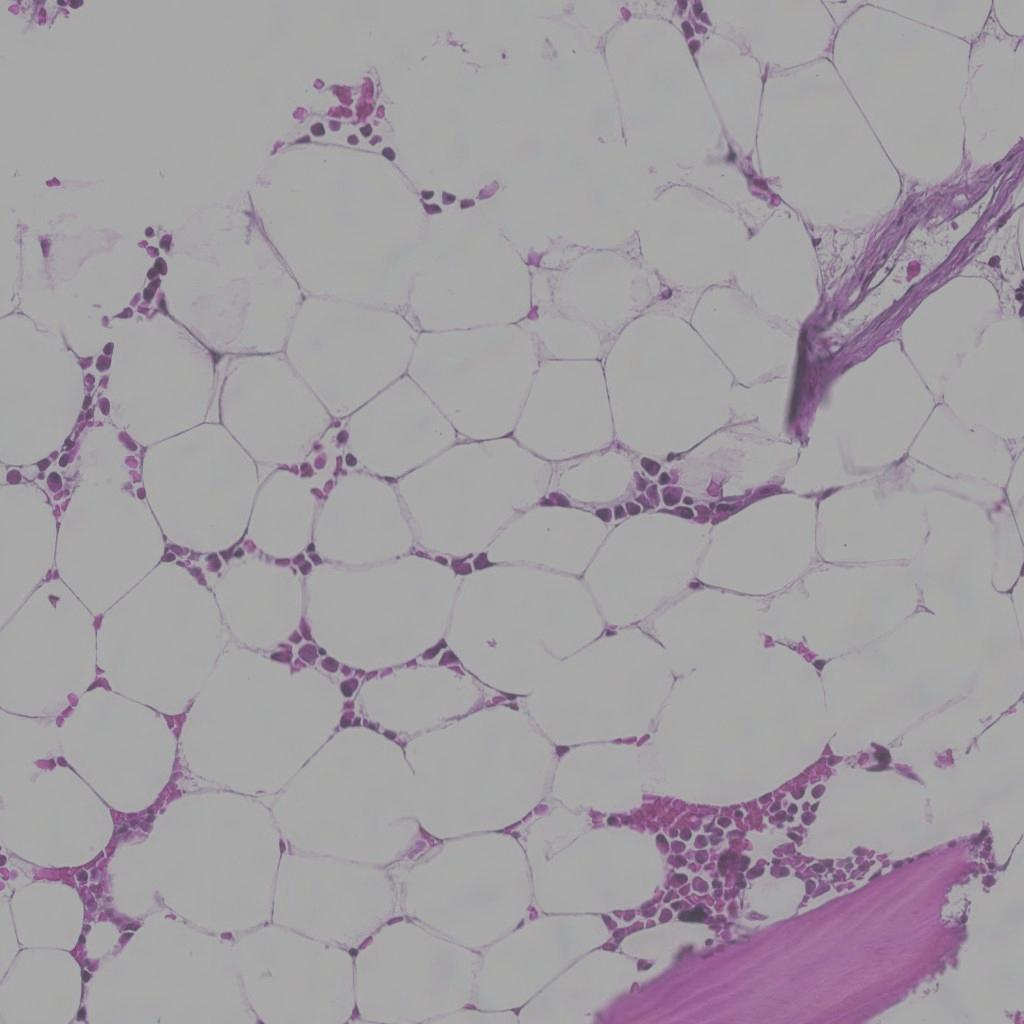
Label: Non-Tumor